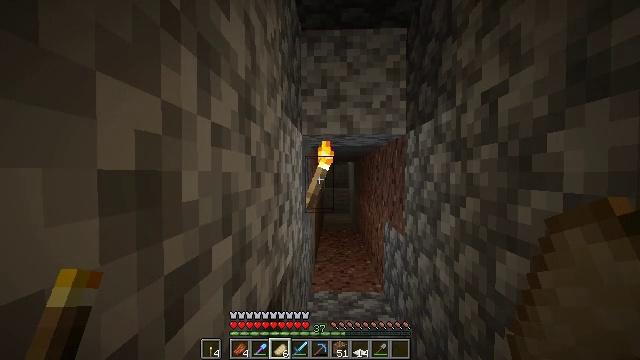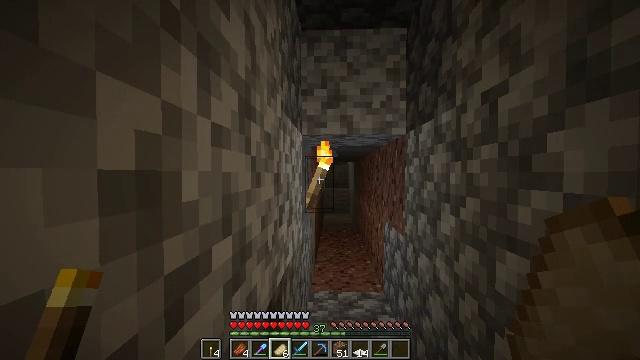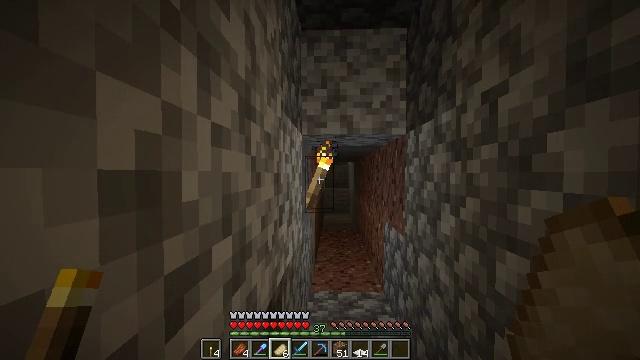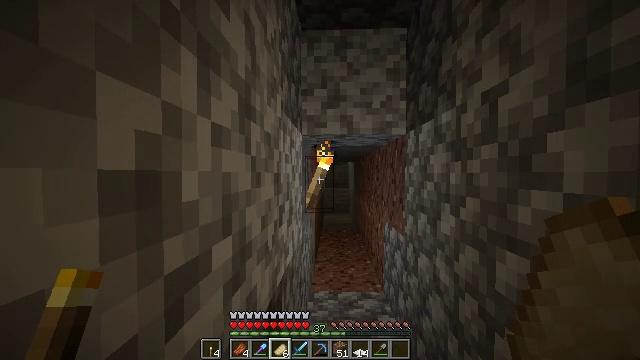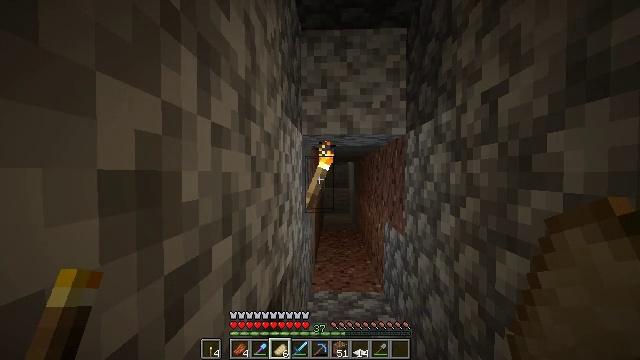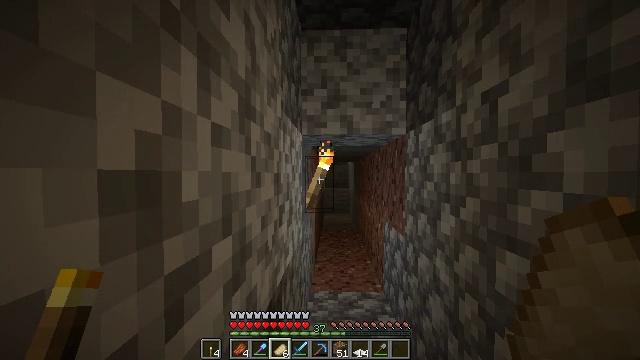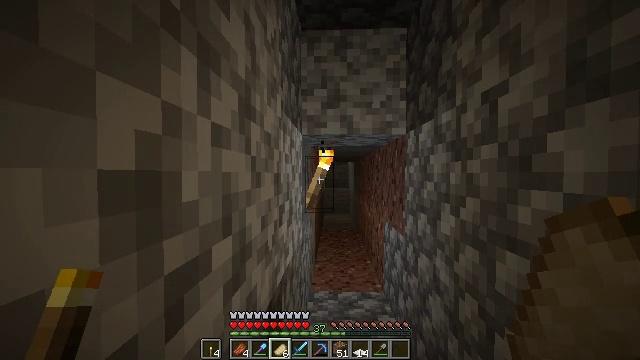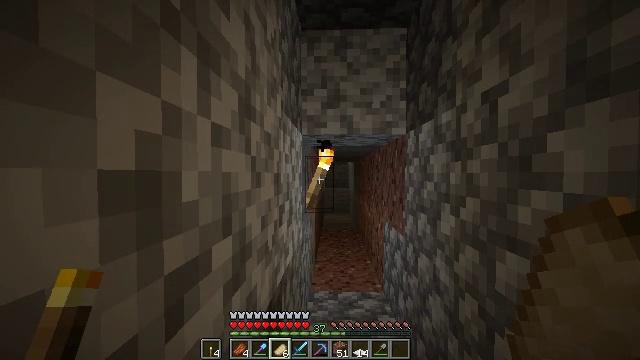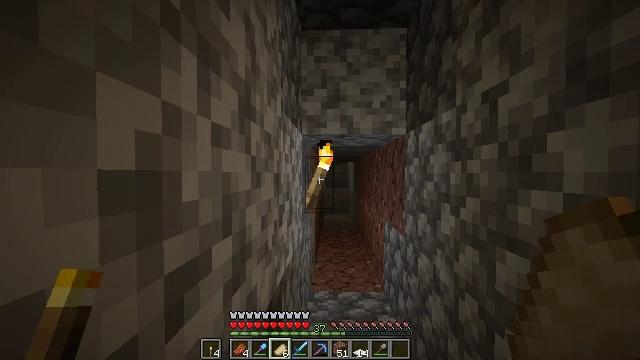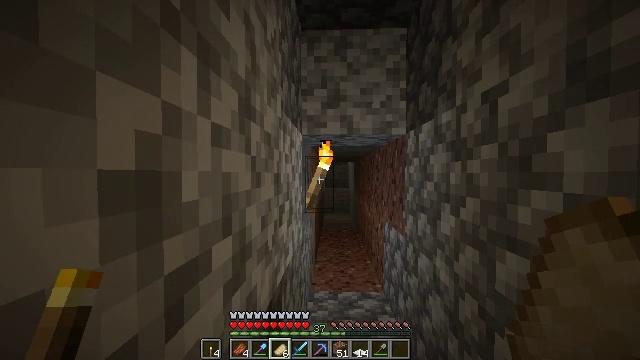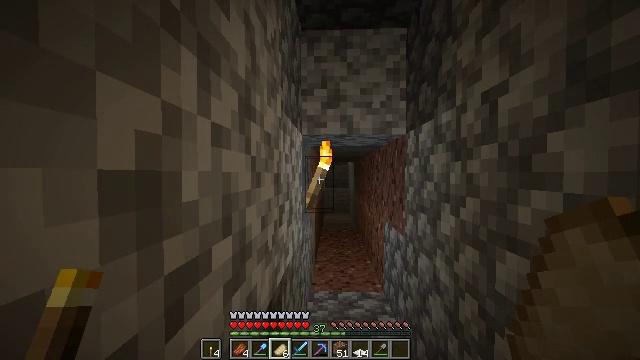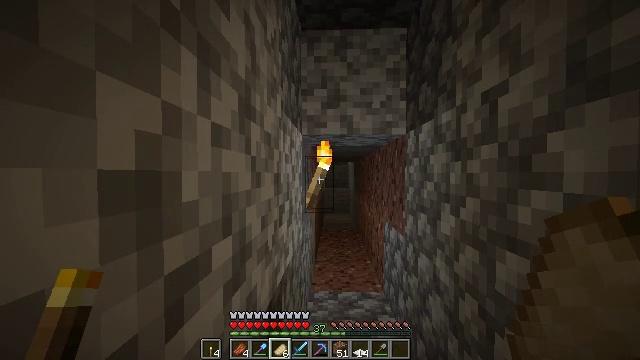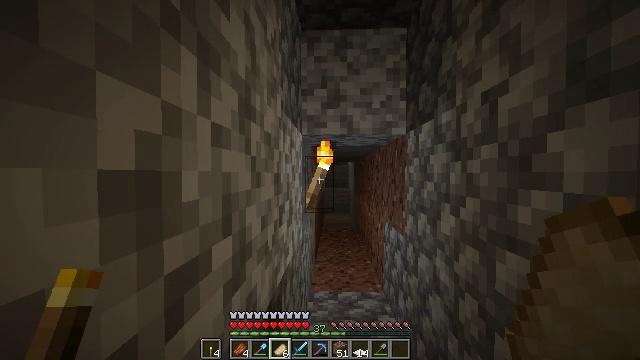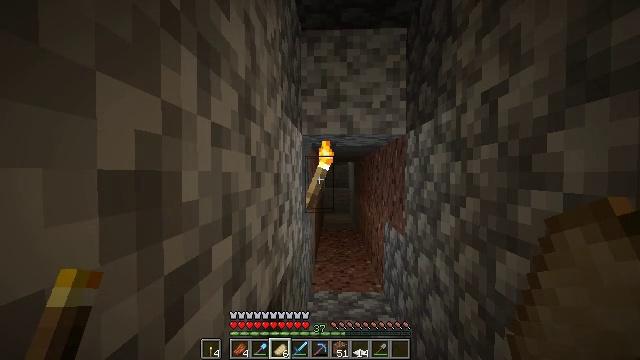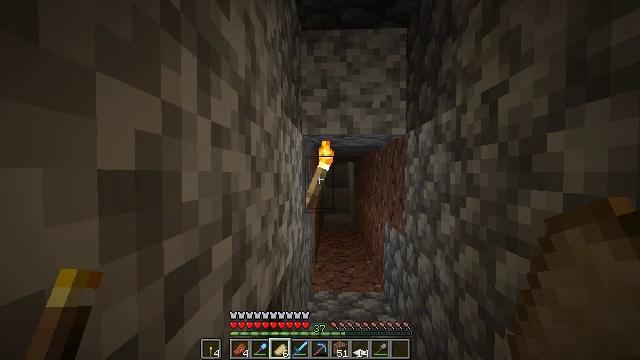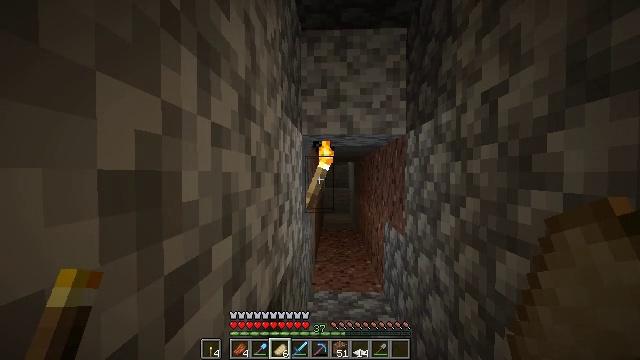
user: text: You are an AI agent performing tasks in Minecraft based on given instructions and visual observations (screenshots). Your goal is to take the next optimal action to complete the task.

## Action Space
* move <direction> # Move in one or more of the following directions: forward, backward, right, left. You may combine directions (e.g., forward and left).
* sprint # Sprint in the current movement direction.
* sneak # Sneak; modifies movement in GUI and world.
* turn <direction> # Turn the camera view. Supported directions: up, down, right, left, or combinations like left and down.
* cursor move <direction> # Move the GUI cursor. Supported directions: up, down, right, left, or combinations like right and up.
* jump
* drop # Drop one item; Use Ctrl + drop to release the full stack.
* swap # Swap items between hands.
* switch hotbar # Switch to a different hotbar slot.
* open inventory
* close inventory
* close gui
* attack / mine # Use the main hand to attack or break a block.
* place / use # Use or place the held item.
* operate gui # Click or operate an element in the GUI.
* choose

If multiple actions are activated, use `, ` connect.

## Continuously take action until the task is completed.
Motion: motion action
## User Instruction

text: Gather the smithing table into your inventory.
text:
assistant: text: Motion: no_op
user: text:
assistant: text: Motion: no_op
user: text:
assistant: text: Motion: no_op
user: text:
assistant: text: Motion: no_op
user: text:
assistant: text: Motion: no_op
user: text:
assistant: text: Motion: no_op
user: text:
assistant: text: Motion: no_op
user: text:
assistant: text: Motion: no_op
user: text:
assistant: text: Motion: no_op
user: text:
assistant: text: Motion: no_op
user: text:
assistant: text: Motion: no_op
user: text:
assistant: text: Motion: no_op
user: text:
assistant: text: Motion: no_op
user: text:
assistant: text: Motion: no_op
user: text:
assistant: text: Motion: no_op
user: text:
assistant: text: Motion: no_op
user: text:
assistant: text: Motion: no_op
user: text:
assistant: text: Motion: no_op
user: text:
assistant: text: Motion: no_op
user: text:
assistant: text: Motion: no_op
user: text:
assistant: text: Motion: no_op
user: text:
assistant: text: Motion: no_op
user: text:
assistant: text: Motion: no_op
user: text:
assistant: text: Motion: no_op
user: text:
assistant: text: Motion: no_op
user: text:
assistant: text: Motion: no_op
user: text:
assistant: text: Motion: no_op
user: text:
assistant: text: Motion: no_op
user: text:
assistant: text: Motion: no_op
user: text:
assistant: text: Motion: no_op